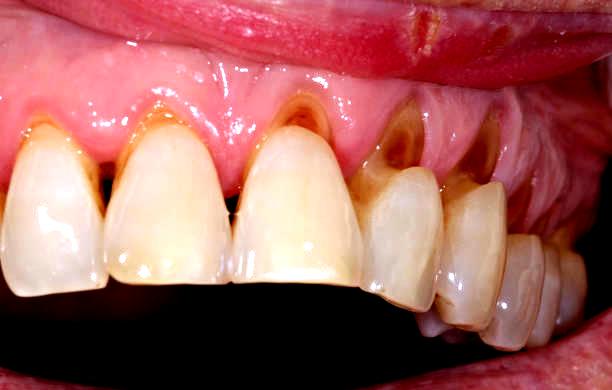
Condition: Gingivitis